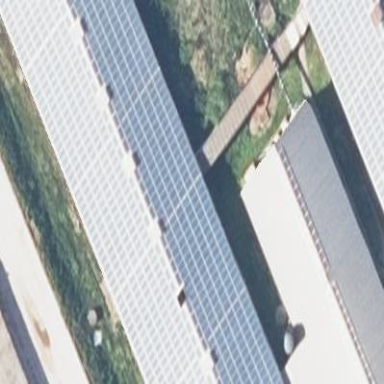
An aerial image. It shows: Solar photovoltaic panel generating electricity. It is small installation located on building.